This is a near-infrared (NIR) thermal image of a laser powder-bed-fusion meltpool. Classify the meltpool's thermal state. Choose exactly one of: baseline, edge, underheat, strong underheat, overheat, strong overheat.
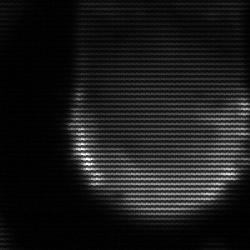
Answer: edge